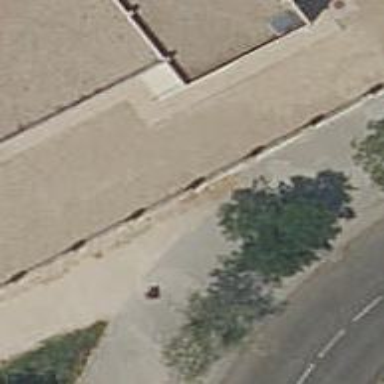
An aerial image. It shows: Paved sidewalk that serves as footway.